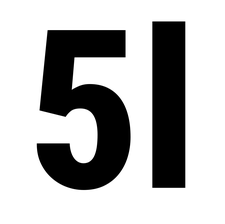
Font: Roboto_Condensed_ExtraBold